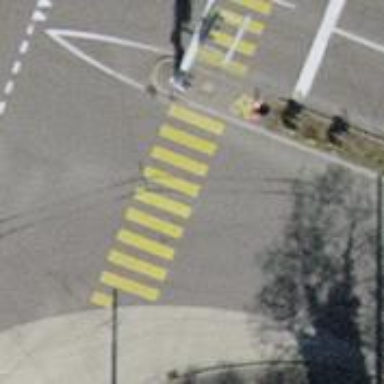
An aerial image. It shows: Road crossing with traffic signals.